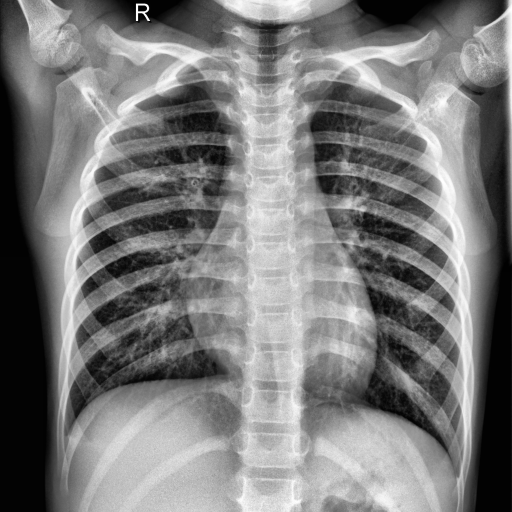
Finding: NORMAL